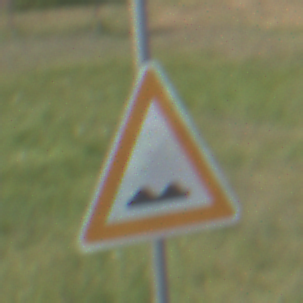
Verkehrszeichen: UnebeneFahrbahn
Umgebung: Outdoor, Nature
Tageszeit: MorningAfternoon
Wetter: PartlyCloudy
Licht: Natural
Jahreszeit: NotSpecified
Kontrast: HighContrast